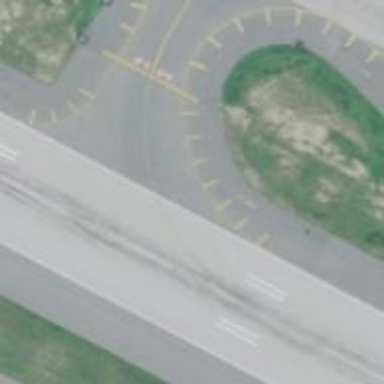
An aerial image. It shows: View of taxiway at the airport.